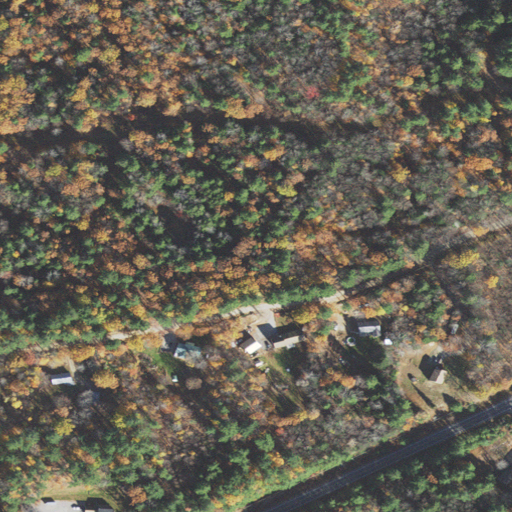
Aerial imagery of mountain in New Hampshire named Burnt Hill containing mixed forest, evergreen forest, low intensity development, open development, deciduous forest, shrub, medium intensity development, and grassland